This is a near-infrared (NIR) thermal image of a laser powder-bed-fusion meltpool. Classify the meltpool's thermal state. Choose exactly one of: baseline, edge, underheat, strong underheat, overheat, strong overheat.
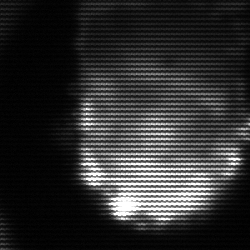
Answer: baseline